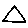
Label: triangle